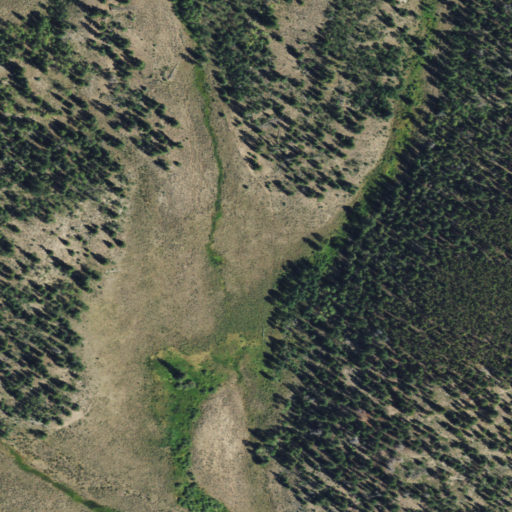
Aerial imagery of valley in Colorado named Lower Gulch containing shrub, evergreen forest, and deciduous forest